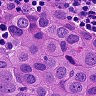
Metastatic tissue present: yes